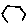
Label: hexagon